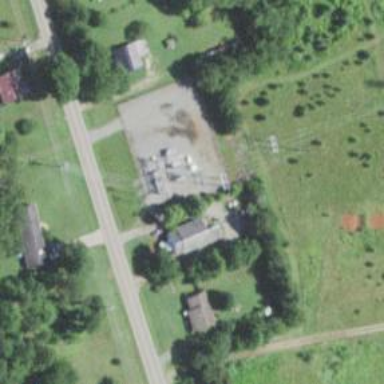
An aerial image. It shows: Distribution power substation secured by fence.